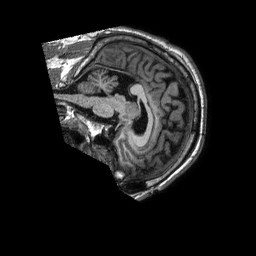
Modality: T1w
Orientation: sagittal
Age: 65
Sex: male
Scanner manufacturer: philips
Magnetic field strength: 1.5 T
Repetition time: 0.008369 s
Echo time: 0.003838 s